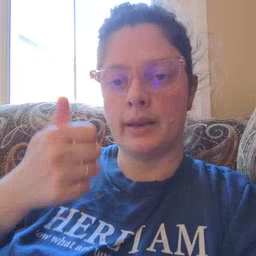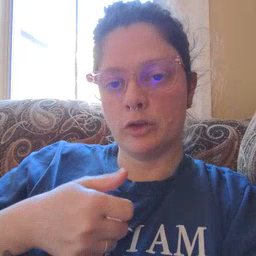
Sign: every